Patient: sex F, age 76
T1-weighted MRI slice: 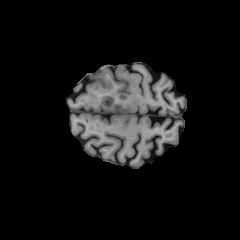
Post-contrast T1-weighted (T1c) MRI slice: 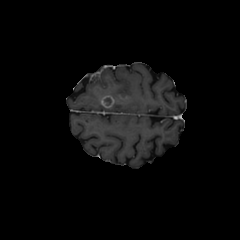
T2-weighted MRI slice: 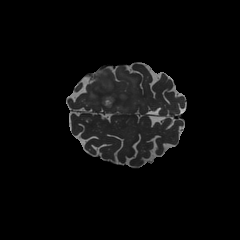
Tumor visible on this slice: yes
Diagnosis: Glioblastoma, IDH-wildtype
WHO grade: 4